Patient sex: M
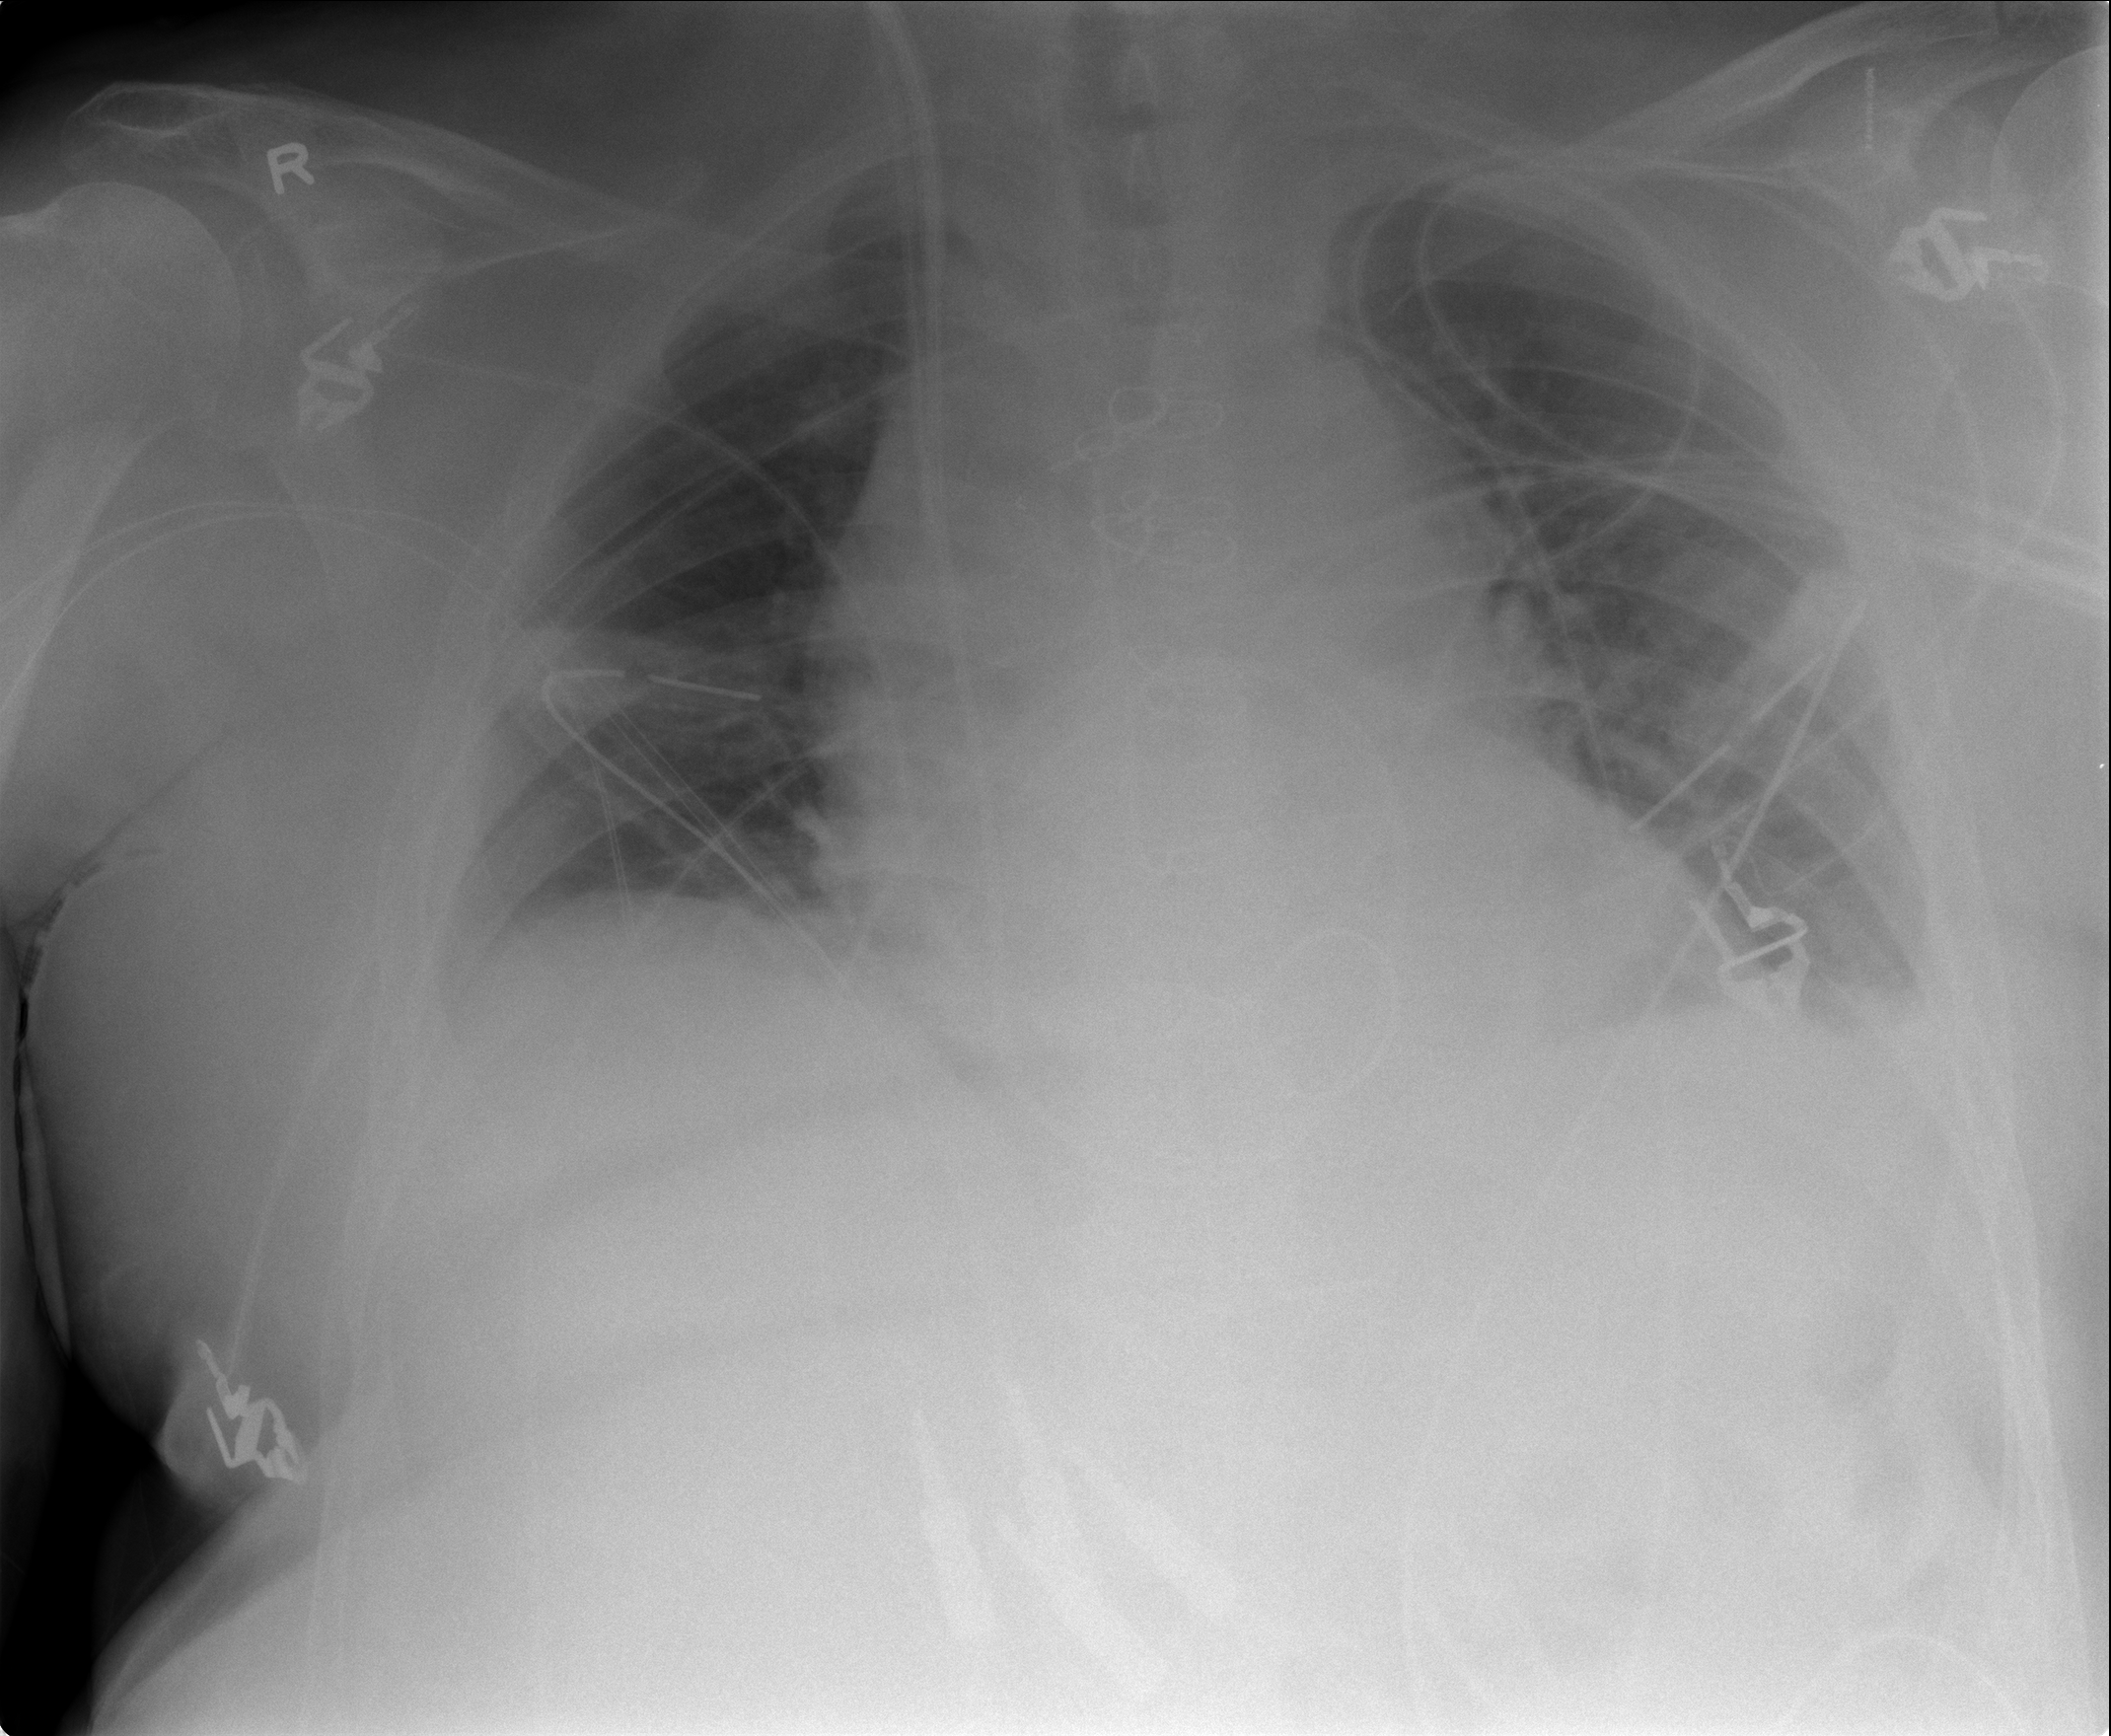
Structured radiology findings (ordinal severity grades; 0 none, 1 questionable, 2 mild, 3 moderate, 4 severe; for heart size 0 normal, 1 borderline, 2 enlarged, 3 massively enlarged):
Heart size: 1
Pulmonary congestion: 1
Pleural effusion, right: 1
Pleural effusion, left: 1
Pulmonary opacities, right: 0
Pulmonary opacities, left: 0
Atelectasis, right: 0
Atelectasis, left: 2